Field crop: maize
Growth stage: 2
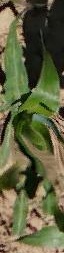
Species: maize